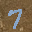
Label: 7